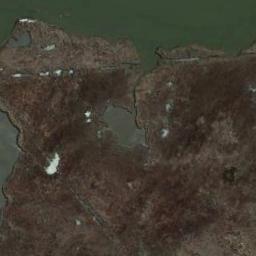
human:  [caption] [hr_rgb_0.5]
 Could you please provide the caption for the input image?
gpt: There are many different areas of water surrounded by wetlands .

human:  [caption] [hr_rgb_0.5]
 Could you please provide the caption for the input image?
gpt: There is a triangle-like lake in the middle of this wetland .

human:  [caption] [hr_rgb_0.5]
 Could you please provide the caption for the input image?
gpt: The wetland consists of bare land, Dry plants and water .

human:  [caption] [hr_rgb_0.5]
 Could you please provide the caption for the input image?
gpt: There is a large area of ​​dense brown bare land in a lake in a wetland .

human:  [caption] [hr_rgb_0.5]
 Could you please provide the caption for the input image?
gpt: There are bare land and some water areas on the wetland .